Question: I was trying to figure out how to create navigation bar like pulse android app see the screen shot

is it a navigation bar or a tabbed bar or something else?. How can i create something like this? Also when i clicks on any of the option does it goes to a new activity??
Thanks Pranay
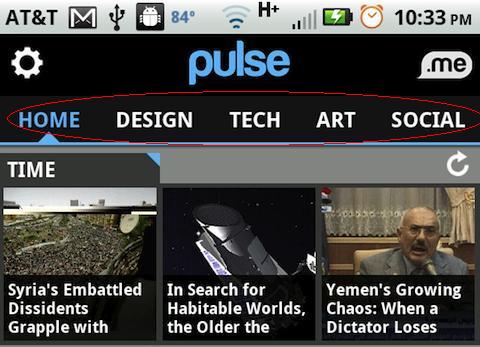
Answer: As I see in the image it's looks like this to me: <URL>.Hope it's help!